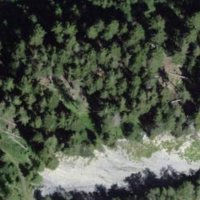
EUNIS habitat code: 43
Species observed at this site:
Anthus trivialis
Turdus philomelos
Lophophanes cristatus
Troglodytes troglodytes
Pyrrhula pyrrhula
Dactylorhiza maculata
Turdus viscivorus
Fringilla coelebs
Aegithalos caudatus
Sylvia atricapilla
Ptyonoprogne rupestris
Turdus merula
Graphosoma italicum
Parus major
Erithacus rubecula
Corvus corax
Motacilla alba
Delichon urbicum
Periparus ater